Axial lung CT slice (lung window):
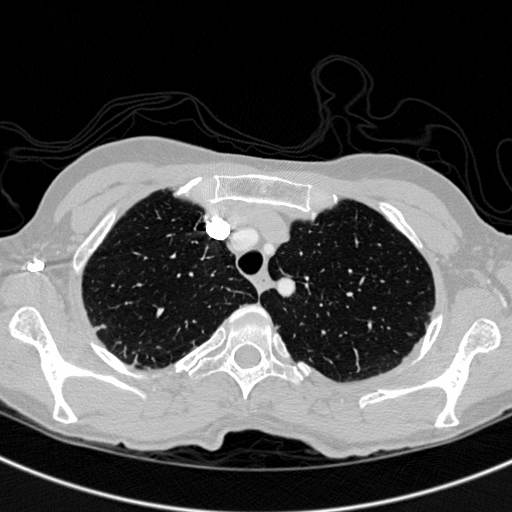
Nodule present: no